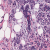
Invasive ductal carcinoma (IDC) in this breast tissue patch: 1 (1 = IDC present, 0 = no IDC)